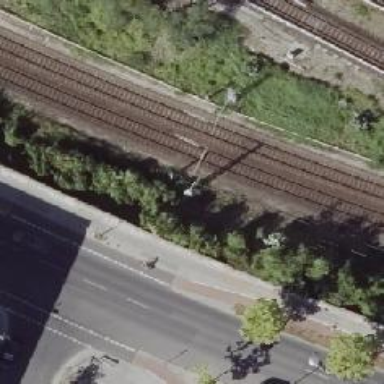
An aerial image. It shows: Railway signal.